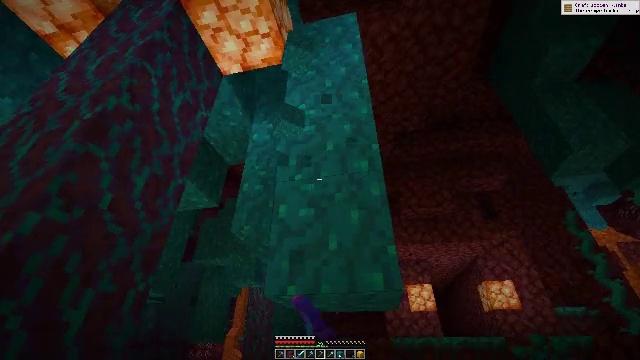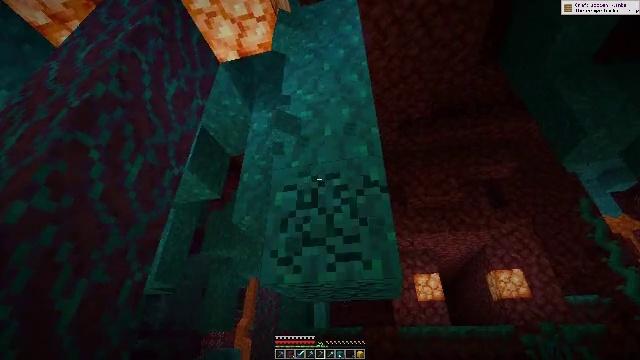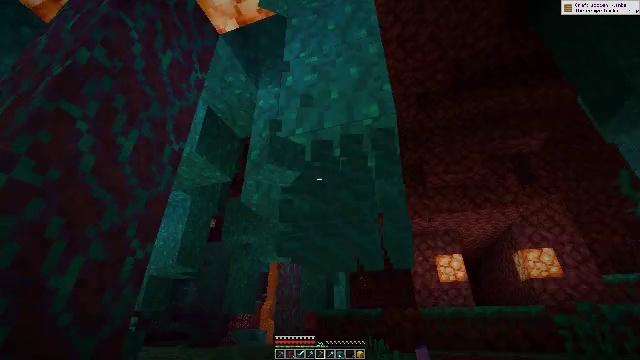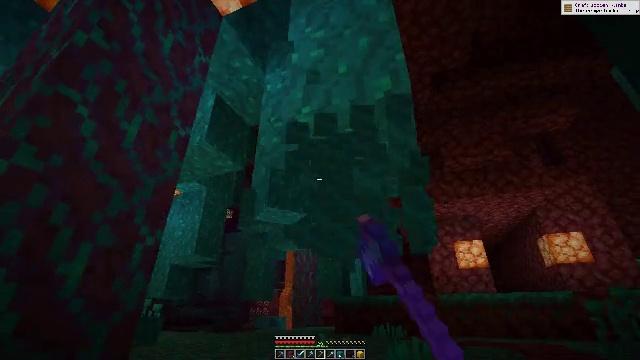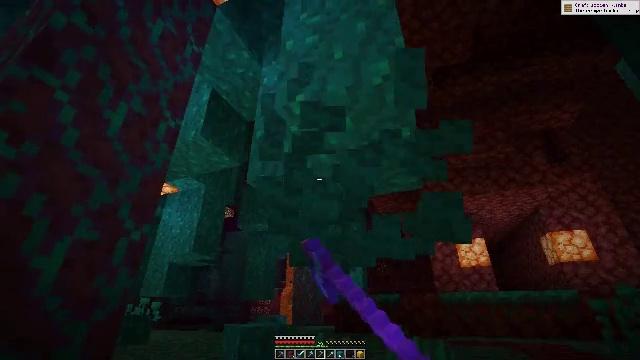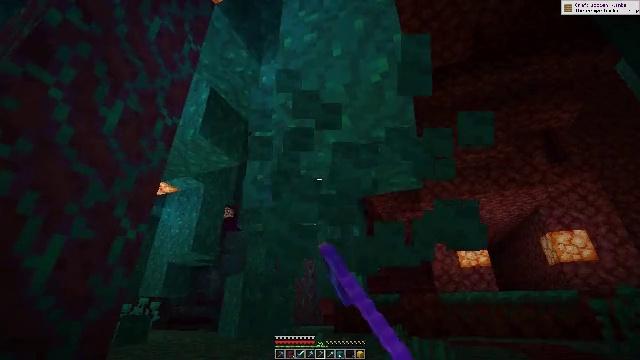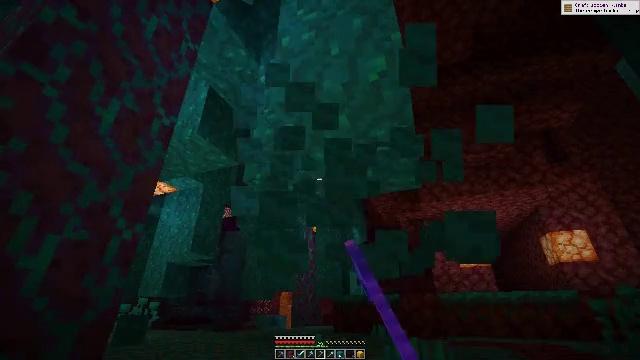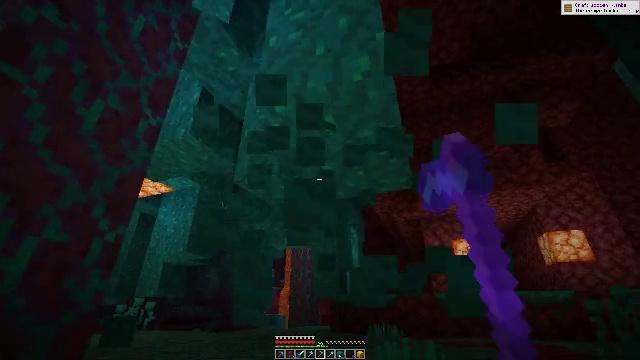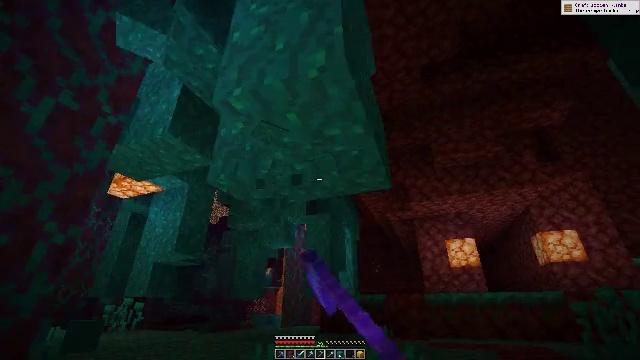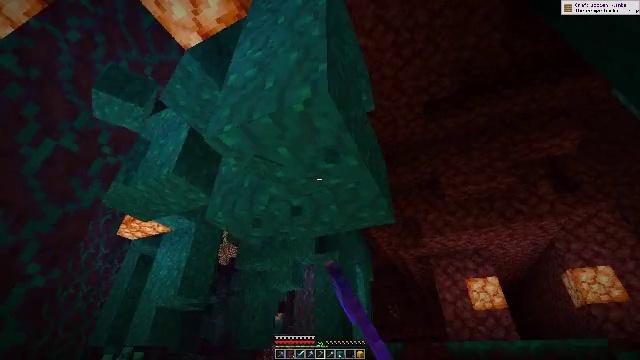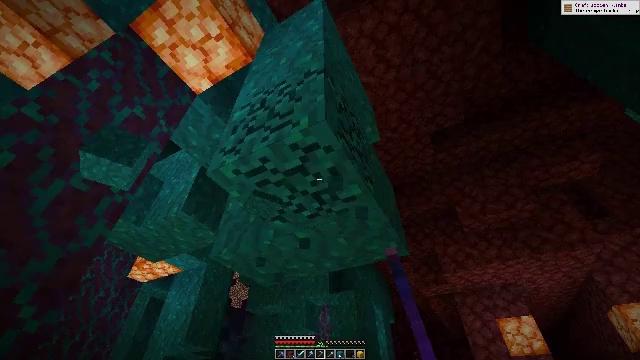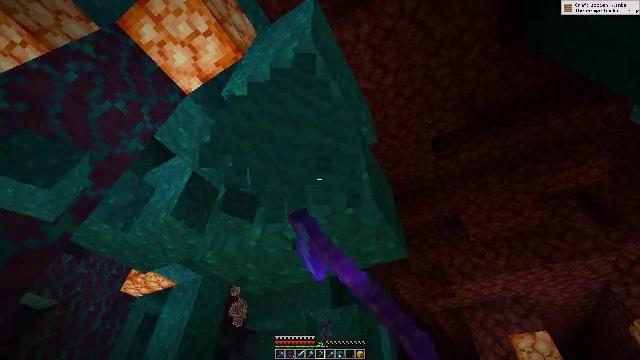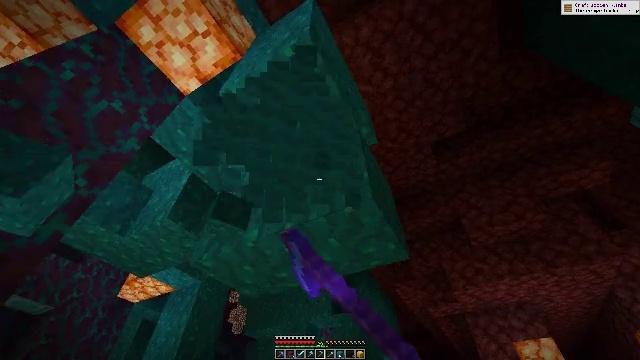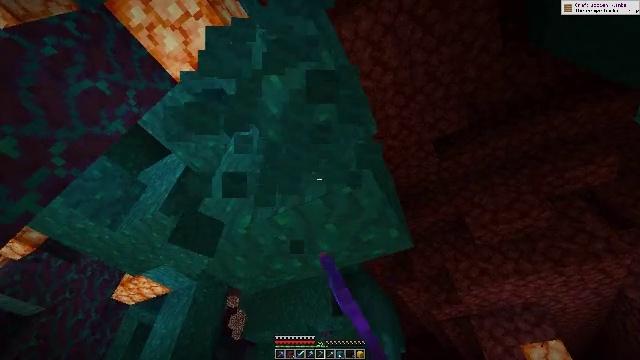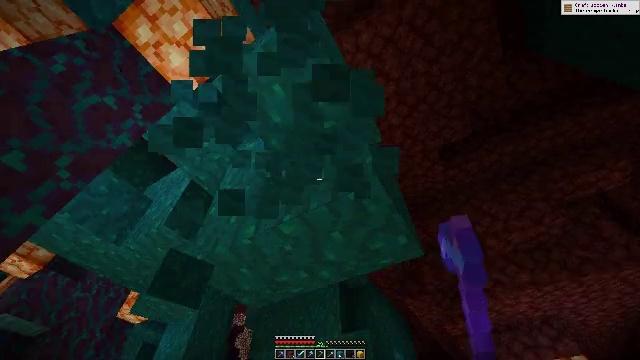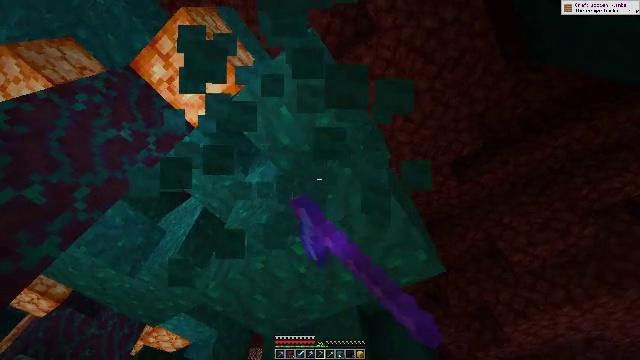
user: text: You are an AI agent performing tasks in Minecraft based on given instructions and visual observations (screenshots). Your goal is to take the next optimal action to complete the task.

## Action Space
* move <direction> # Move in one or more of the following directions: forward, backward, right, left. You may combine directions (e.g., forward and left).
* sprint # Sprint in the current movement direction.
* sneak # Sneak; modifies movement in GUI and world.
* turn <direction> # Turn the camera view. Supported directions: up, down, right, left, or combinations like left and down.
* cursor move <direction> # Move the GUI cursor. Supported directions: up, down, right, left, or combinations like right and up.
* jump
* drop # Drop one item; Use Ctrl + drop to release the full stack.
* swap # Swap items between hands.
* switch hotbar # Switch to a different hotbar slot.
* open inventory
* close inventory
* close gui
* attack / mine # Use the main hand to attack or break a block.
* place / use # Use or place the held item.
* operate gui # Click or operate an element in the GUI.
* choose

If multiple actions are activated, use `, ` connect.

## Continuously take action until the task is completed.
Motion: motion action
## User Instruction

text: Gather warped wart block from the Nether.
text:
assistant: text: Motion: move forward, turn left and down, attack / mine
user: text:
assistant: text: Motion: move forward, turn left and down, attack / mine
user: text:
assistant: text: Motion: turn left and down, attack / mine
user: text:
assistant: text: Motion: attack / mine
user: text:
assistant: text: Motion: attack / mine
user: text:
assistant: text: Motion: move right, attack / mine
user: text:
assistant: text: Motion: move right, attack / mine
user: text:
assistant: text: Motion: move forward and move right, attack / mine
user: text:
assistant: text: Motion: move forward and move right, turn left and up, attack / mine
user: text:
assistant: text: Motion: move forward, turn left and up, attack / mine
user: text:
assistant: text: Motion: move forward, turn left and up, attack / mine
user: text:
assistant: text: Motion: move forward, turn up, attack / mine
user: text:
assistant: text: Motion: attack / mine
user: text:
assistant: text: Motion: turn left and up, attack / mine
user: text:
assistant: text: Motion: turn left and up, attack / mine
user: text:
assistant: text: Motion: turn left and up, attack / mine
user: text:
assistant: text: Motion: attack / mine
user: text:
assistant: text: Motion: attack / mine
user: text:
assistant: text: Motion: attack / mine
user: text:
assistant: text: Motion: attack / mine
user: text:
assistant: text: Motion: attack / mine
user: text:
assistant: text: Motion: turn right, attack / mine
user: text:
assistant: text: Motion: attack / mine
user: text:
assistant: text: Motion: move right, attack / mine
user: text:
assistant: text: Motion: move right, attack / mine
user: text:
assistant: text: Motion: move right, attack / mine
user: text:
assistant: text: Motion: move right, attack / mine
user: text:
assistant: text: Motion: attack / mine
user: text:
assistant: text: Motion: turn left and up, attack / mine
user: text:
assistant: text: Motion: turn left and up, attack / mine